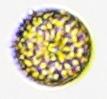
Label: Coscinodiscus